Question: When editing my UITableView, I give the option to move cells to reorder the data. However, The top two cells in the table are cells that give information about all of the cells in the table, and I dont want the user to be able to move information cells into that section. Here is a picture of the problem:

The user shouldn't be able to drag the cell titled 'This is bad!!!' into the section with the 'Total:' and 'New Group...' cells. Is there a way to control this functionality? I haven't seen a delegate method that does this, but I could have missed one.
Edit: oops! I just saw that someone else has asked the same question on SO, so I'm going to post the link and close this question. Thanks @fzwo for your help.
<URL>
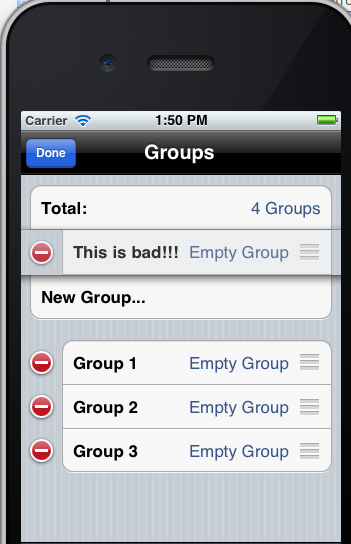
Answer: 'tableView:targetIndexPathForMoveFromRowAtIndexPath:toProposedIndexPath:' from 'UITableViewDelegate' is what you're looking for.
In your concrete case, you could also display the header information in the actual 'tableView.tableHeaderView'. This scrolls like an ordinary cell, but isn't a cell. It would probably also make sense from a UI perspective, because it is something different than your ordinary cell content.